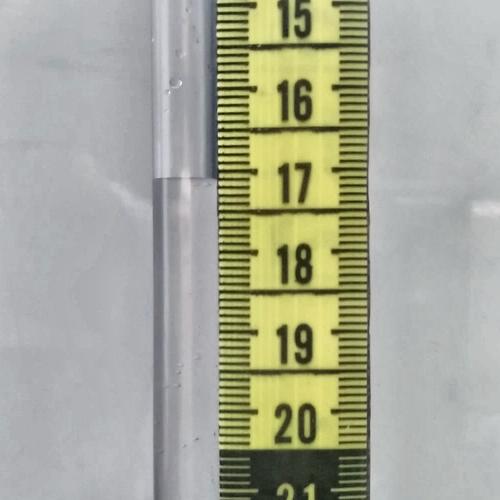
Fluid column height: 17.1 cm